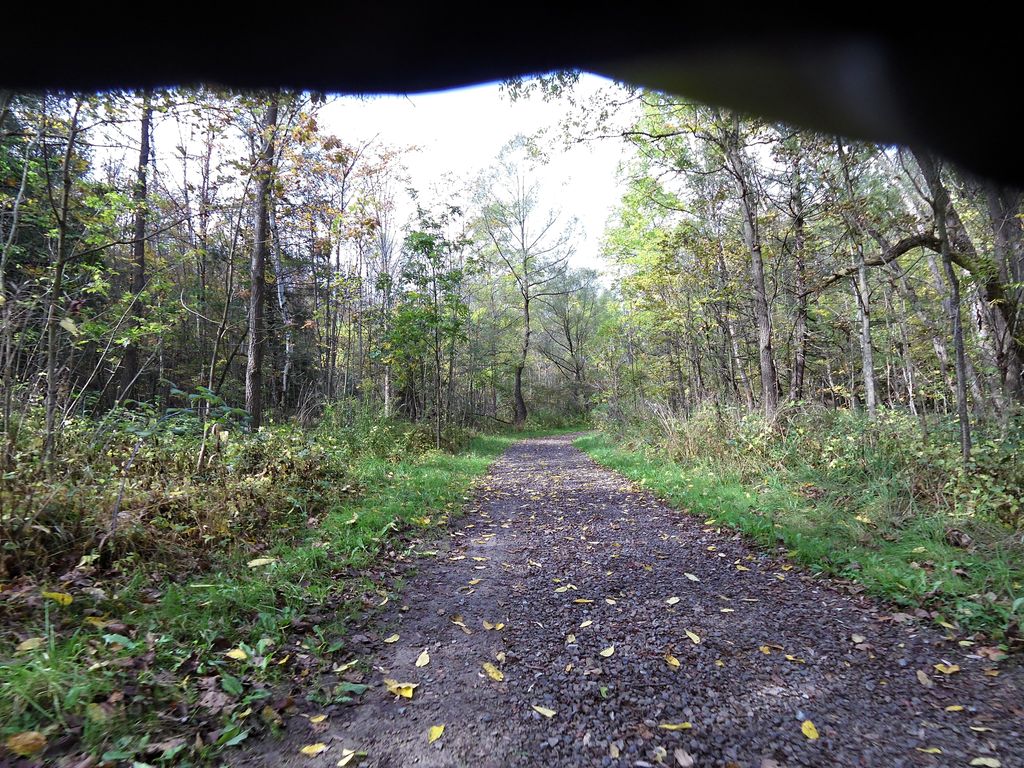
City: hamilton